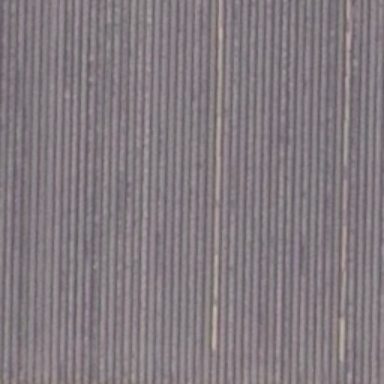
There is a piece of formland .